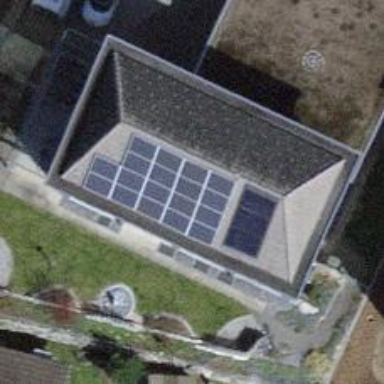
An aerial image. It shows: Solar power generator using photovoltaic panels.